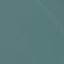
Land use / land cover: SeaLake